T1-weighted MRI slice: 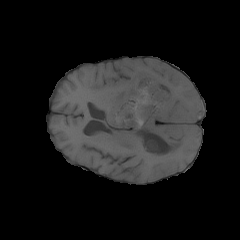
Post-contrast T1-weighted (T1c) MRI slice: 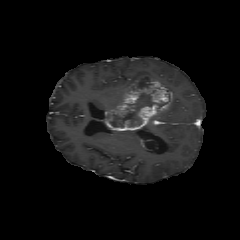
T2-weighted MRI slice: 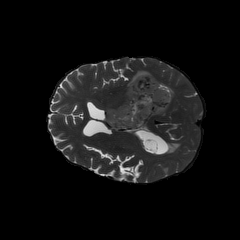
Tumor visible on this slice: yes